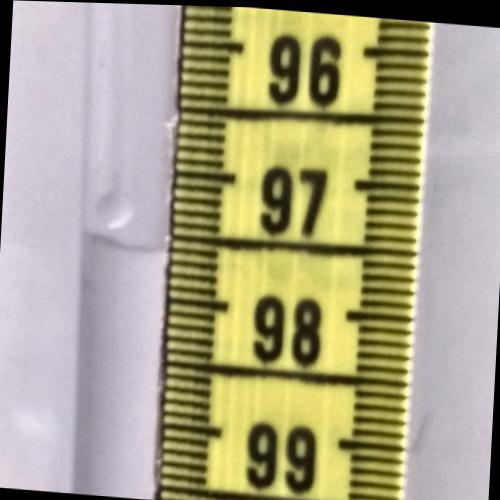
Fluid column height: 97.6 cm